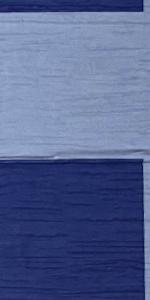
Label: Empty